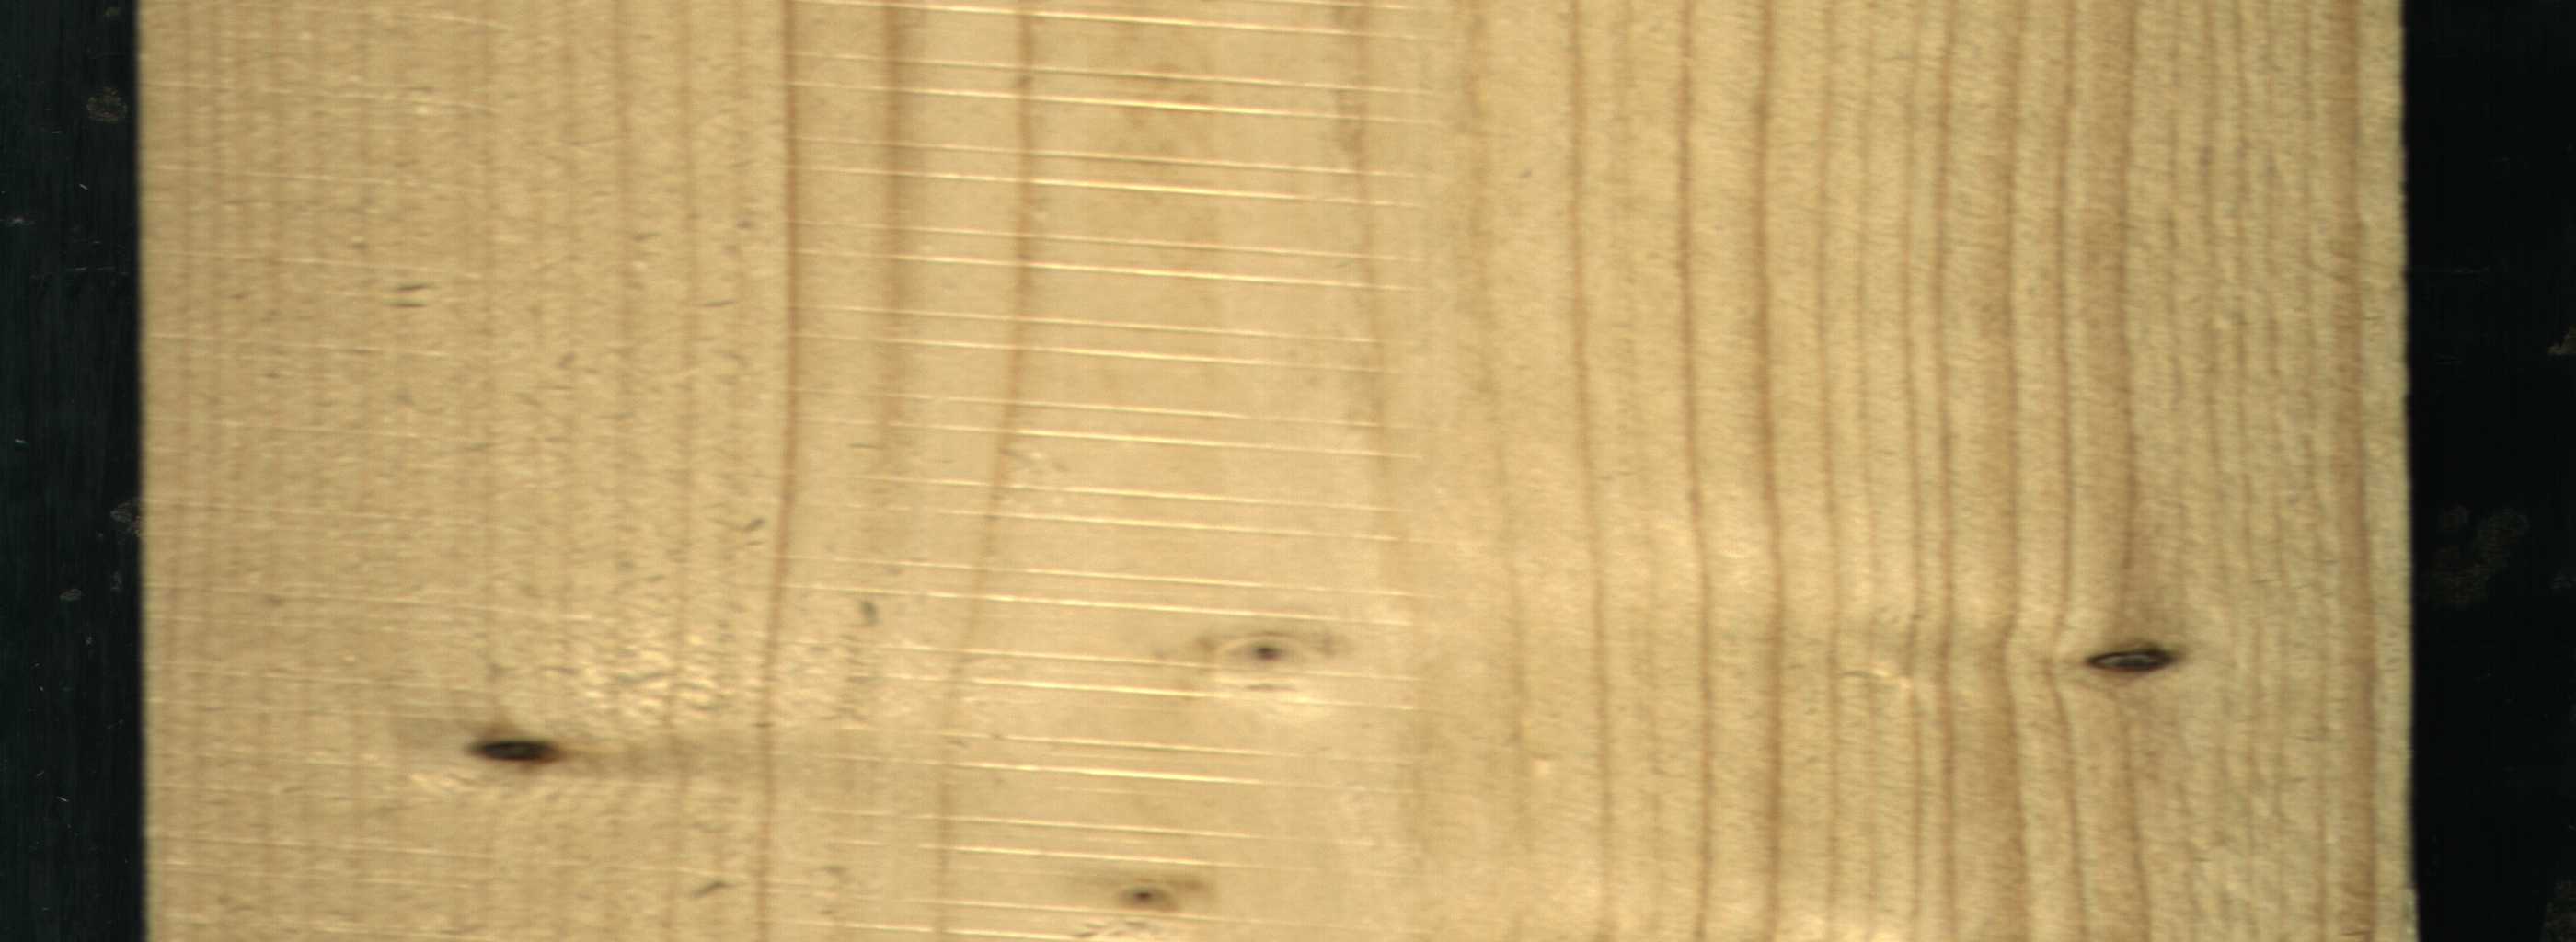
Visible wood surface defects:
Dead_Knot
Dead_Knot
Live_Knot
Live_Knot